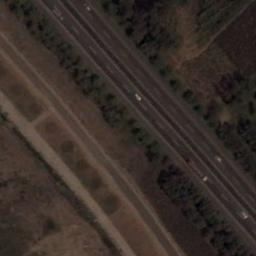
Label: freeway